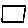
Label: square